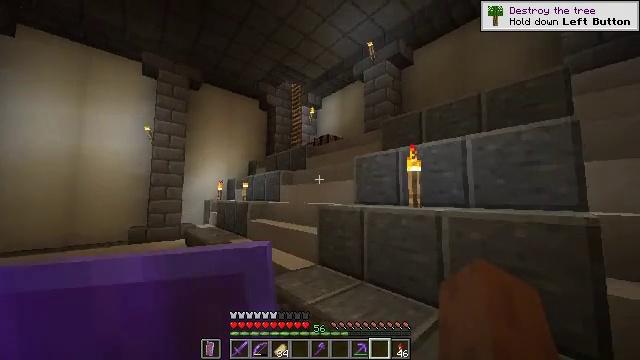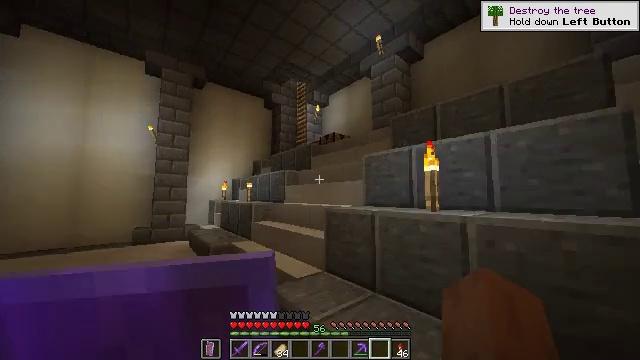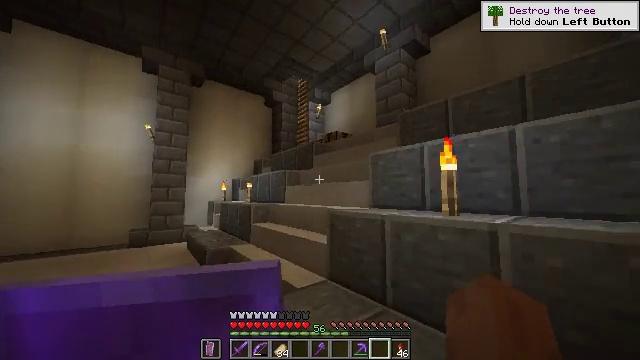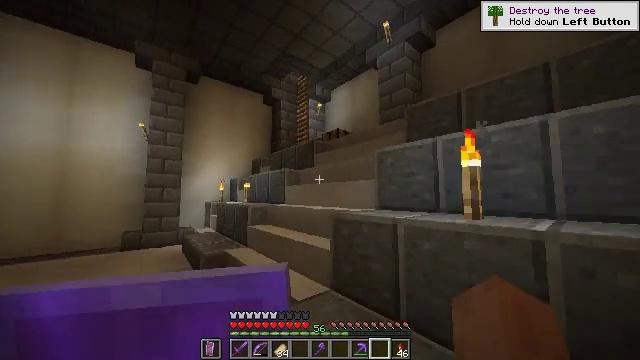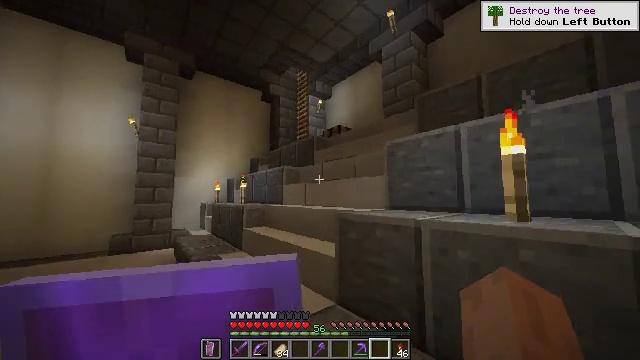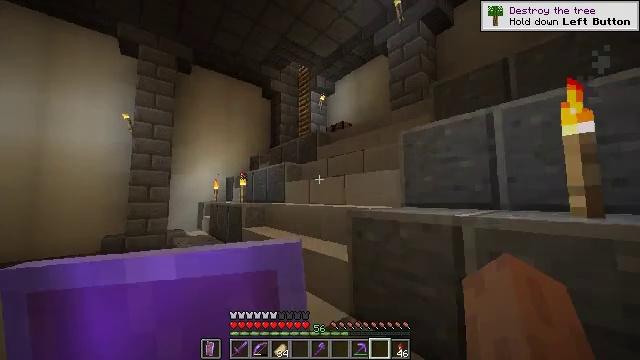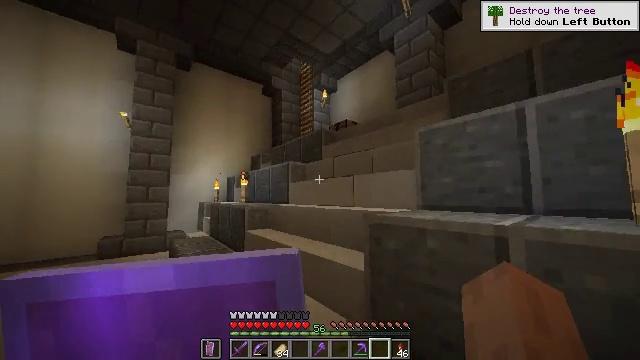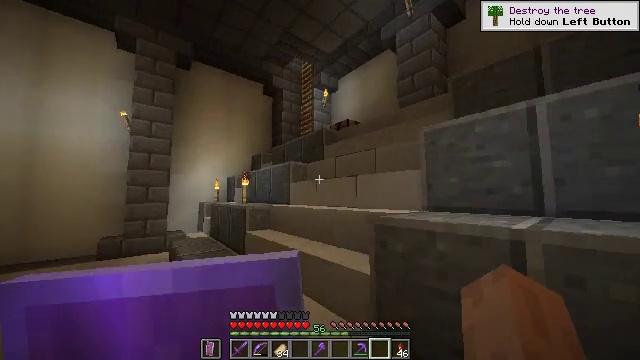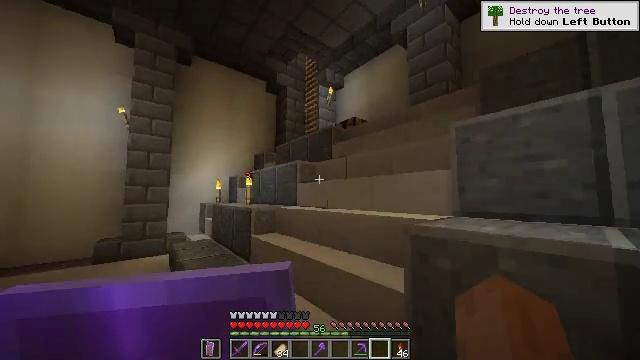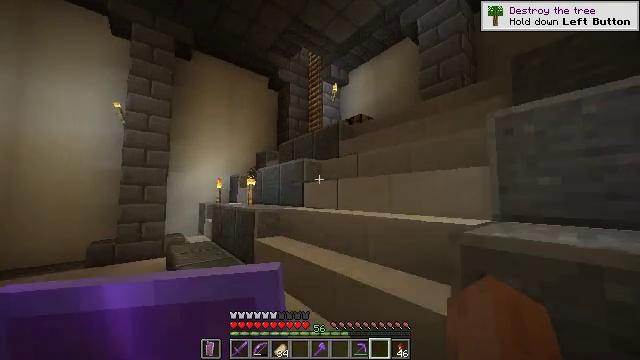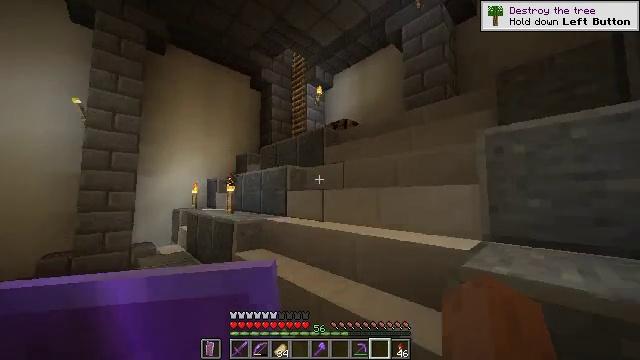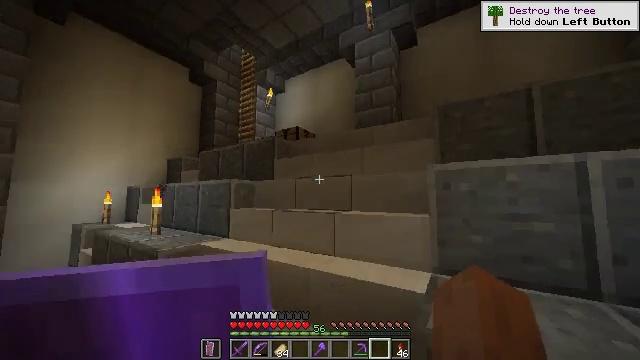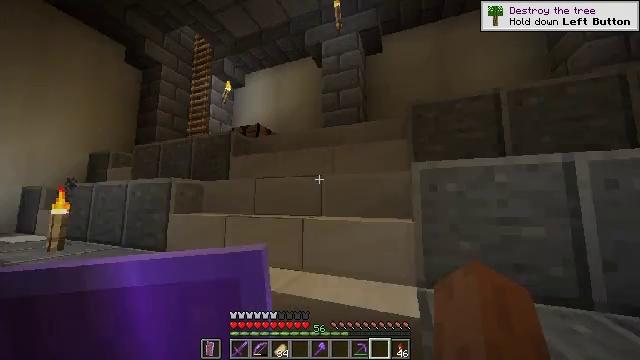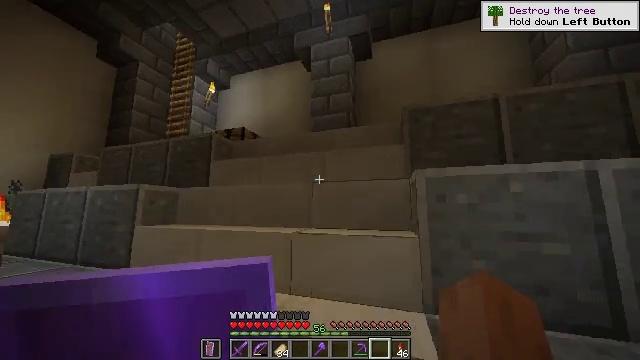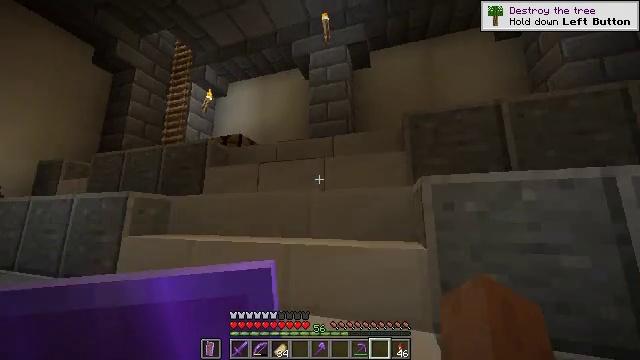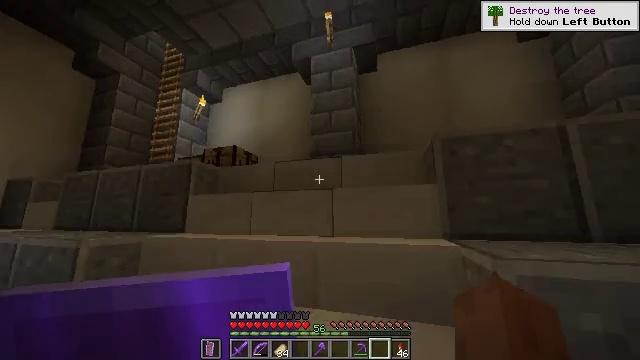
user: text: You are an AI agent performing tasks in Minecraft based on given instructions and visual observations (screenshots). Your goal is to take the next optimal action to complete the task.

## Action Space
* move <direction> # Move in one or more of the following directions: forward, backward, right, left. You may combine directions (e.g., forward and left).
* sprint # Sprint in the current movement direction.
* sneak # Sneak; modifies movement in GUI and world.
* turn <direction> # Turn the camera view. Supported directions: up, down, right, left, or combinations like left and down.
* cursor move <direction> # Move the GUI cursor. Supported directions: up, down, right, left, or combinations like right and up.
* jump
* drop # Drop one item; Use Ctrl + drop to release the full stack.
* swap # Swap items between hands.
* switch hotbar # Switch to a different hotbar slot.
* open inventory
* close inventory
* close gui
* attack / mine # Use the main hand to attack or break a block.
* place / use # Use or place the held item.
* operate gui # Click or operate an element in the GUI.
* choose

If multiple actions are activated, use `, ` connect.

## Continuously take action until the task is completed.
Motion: motion action
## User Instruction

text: Break the ladder to collect it.
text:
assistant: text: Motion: move forward, sprint, turn left
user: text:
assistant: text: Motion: move forward, sprint
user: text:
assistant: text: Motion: move forward, sprint
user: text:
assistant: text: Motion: move forward, sprint
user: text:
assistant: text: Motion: move forward and move left, sprint
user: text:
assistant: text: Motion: move forward and move left, sprint
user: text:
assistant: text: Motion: move forward and move left, sprint
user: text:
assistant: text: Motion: move forward and move left, sprint
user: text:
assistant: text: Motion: move forward, sprint
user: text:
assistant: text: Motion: move forward, sprint, turn right
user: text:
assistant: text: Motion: move forward, sprint, turn right
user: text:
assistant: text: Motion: move forward, sprint, turn right and up
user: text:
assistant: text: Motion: move forward, sprint, turn right and up
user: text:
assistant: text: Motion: move forward, sprint, turn up
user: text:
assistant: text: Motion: move forward, sprint
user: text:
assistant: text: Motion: move forward and move right, sprint
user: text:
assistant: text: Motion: move forward and move right, sprint
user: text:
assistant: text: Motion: move forward and move right, sprint
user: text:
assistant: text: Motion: move forward, sprint, turn left
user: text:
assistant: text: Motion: move forward, sprint, turn left
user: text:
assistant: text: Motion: move forward, sprint, turn left
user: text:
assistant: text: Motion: move forward, sprint, turn left
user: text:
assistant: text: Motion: move forward, sprint
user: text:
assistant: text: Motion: move forward, sprint
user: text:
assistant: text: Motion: move forward, sprint, turn left and down
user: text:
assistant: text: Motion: move forward, sprint, turn left and down
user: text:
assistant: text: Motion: move forward, sprint, turn left and down
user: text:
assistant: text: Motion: move forward, sprint
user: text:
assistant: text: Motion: move forward, sprint
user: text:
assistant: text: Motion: move forward, sprint